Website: lowes
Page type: account-selection
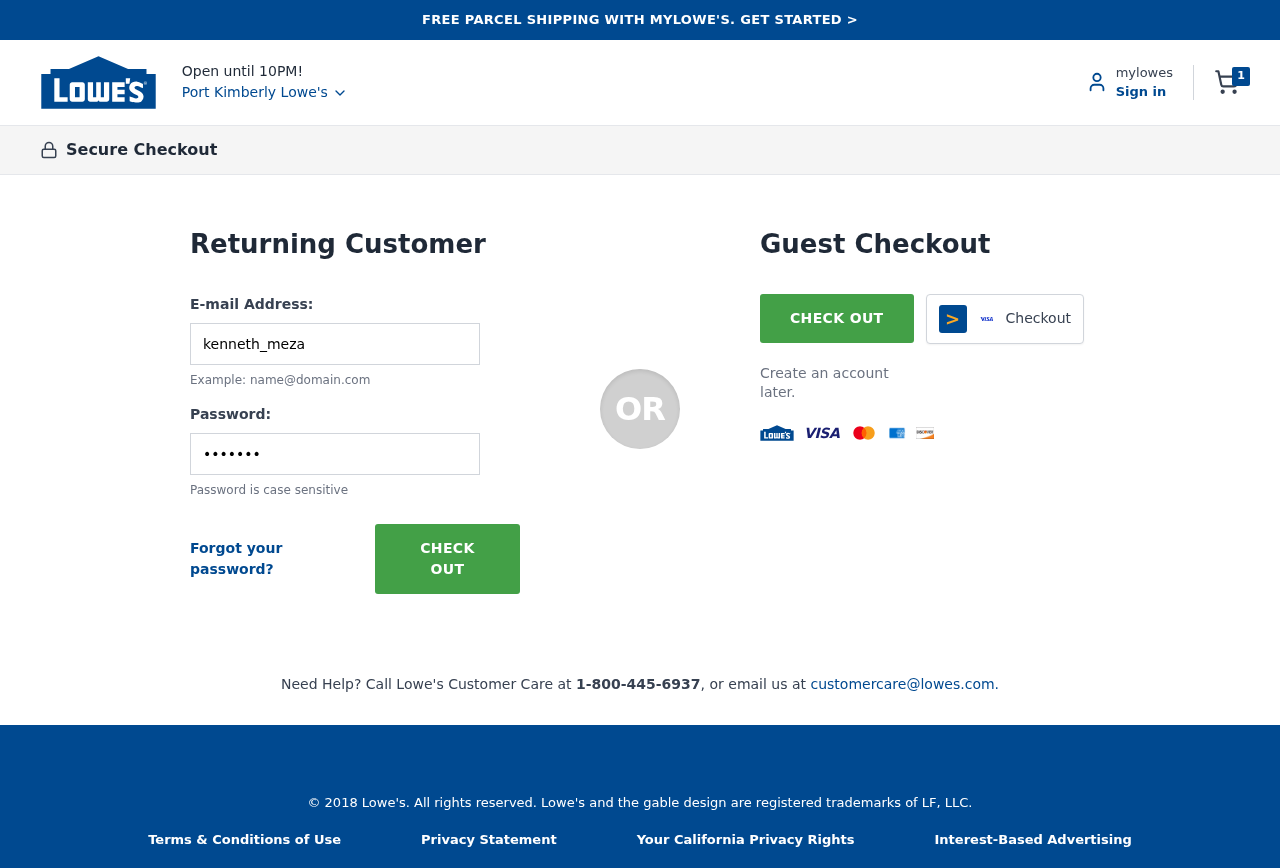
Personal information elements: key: PII_CITY
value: Port Kimberly Lowe's
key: PII_LOGIN_USERNAME
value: kenneth_meza
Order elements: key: ORDER_NUM_ITEMS
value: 1